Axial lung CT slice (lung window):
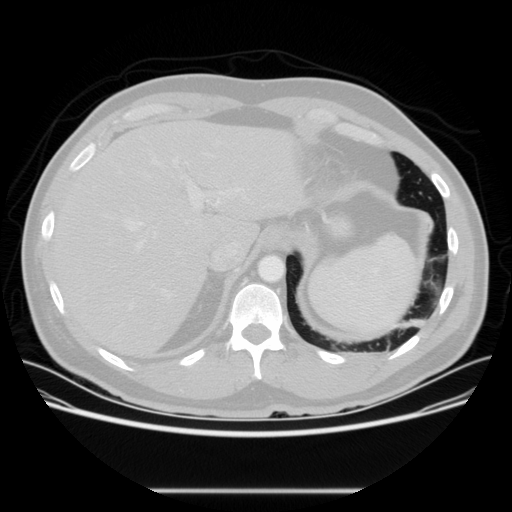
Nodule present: no